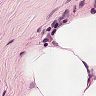
Metastatic tissue present: no